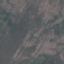
Land use / land cover class: HerbaceousVegetation